Question: I have created plugin for background service (to run the application in background) in phonegap.
here is my java code for plugin:
'''
public class BackgroundService extends Plugin {
@Override
public PluginResult execute(String action, JSONArray args, String callbackId)
{
PluginResult.Status status = PluginResult.Status.OK;
String result = "";
try {
if (action.equals("onCreate")) {
this.onCreate();
}
else if (action.equals("onBind")) {
Intent intent = null;
this.onBind(intent);
}
else if (action.equals("onDestroy")) {
this.onDestroy();
}
else if (action.equals("onStart")) {
Intent intent = null;
this.onStart(intent,args.getInt(1));
}
else if (action.equals("onUnbind")) {
Intent intent = null;
this.onUnbind(intent);
}
return new PluginResult(status, result);
} catch(JSONException e) {
return new PluginResult(PluginResult.Status.JSON_EXCEPTION);
}
}
public void onCreate() {
// TODO Auto-generated method stub
}
public IBinder onBind(Intent intent) {
// TODO Auto-generated method stub
return null;
}
public void onDestroy() {
// TODO Auto-generated method stub
super.onDestroy();
}
public void onStart(Intent intent, int startId) {
// TODO Auto-generated method stub
//super.onStart(intent, startId);
}
public boolean onUnbind(Intent intent) {
// TODO Auto-generated method stub
}
public void onPause()
{
super.webView.loadUrl("javascript:navigator.BackgroundService.onBackground();");
}
public void onResume()
{
super.webView.loadUrl("javascript:navigator.BackgroundService.onForeground();");
}
}
'''
and my js file is:
'''
function BackgroundService() {
};
BackgroundService.prototype.create = function() {
PhoneGap.exec(null, null, "BackgroundService", "onCreate", []);
};
BackgroundService.prototype.destroy = function() {
PhoneGap.exec(null, null, "BackgroundService", "onDestroy", []);
};
BackgroundService.prototype.start = function(intent,startId) {
PhoneGap.exec(null, null, "BackgroundService", "onStart", [intent,startId]);
};
BackgroundService.prototype.bind = function(intent) {
PhoneGap.exec(null, null, "BackgroundService", "onBind", [intent]);
};
BackgroundService.prototype.unbind = function(intent) {
PhoneGap.exec(null, null, "BackgroundService", "onUnbind", [intent]);
};
PhoneGap.addConstructor(function() {
PhoneGap.addPlugin("BackgroundService", new BackgroundService());
});
'''
and in my index.html. I have added the below code in my button click
navigator.BackgroundService.onCreate();
navigator.BackgroundService.onStart(intent,1);
My error is:
'''
ERROR/AndroidRuntime(14981): FATAL EXCEPTION: main
ERROR/AndroidRuntime(14981): java.lang.RuntimeException: Unable to instantiate service com.app.newly.BackgroundService: java.lang.ClassCastException: com.app.newly.BackgroundService
ERROR/AndroidRuntime(14981):at android.app.ActivityThread.handleCreateService(ActivityThread.java:2943)
ERROR/AndroidRuntime(14981):at android.app.ActivityThread.access$3300(ActivityThread.java:125)
ERROR/AndroidRuntime(14981): at android.app.ActivityThread$H.handleMessage(ActivityThread.java:2087)
ERROR/AndroidRuntime(14981): at android.os.Handler.dispatchMessage(Handler.java:99)
ERROR/AndroidRuntime(14981): at android.os.Looper.loop(Looper.java:123)
ERROR/AndroidRuntime(14981): at android.app.ActivityThread.main(ActivityThread.java:4627)
ERROR/AndroidRuntime(14981): at java.lang.reflect.Method.invokeNative(Native Method)
ERROR/AndroidRuntime(14981): at java.lang.reflect.Method.invoke(Method.java:521)
ERROR/AndroidRuntime(14981): at com.android.internal.os.ZygoteInit$MethodAndArgsCaller.run(ZygoteInit.java:868)
ERROR/AndroidRuntime(14981): at com.android.internal.os.ZygoteInit.main(ZygoteInit.java:626)
ERROR/AndroidRuntime(14981): at dalvik.system.NativeStart.main(Native Method)
ERROR/AndroidRuntime(14981): Caused by: java.lang.ClassCastException: com.app.newly.BackgroundService
ERROR/AndroidRuntime(14981): at android.app.ActivityThread.handleCreateService(ActivityThread.java:2940)
ERROR/AndroidRuntime(14981): ... 10 more
'''
If I removed from java file I got the below error:
'''
ERROR/Web Console(4785): ReferenceError: Can't find variable: SqlitePlugin at file:///android_asset/www/BackgroundService.js:31
ERROR/Web Console(4785): TypeError: Result of expression 'window.plugins.SqlitePlugin' [undefined] is not an object. at file:///android_asset/www/index.html:26
'''
otherwise I can't able to run the application I am getting the error in the java file.Am getting the red cross mark(like '') in the left corner of this line 'startService(new Intent(this,MyService.class));' please tell me where I am wrong,please guide me,thanks in advance.

I am getting the error in start service.when i move the cursor to the startService i am getting create method 'startService(intent)'
And I Am having the doubt in this plugin can i able to run the javascript in background or not.If it is possible how to get the alert in background.please tell me where I am wrong,please guide me,thanks in advance.
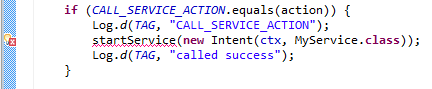
Answer: Creation of plugin is fine.You create your service just like a normal java file.
And then As soon as you call this plugin . you just start your service like
'''
startService(new Intent(this, MyService.class));
'''
Then your service will run in background.This is an easy way to do.
If separately you create service then
Your should look like this
'''
public class BackgroundService extends Plugin {
private static final String TAG = "BackgroundService";
private static final String CALL_SERVICE_ACTION = "callService";
@Override
public PluginResult execute(String action, JSONArray args, String callbackId)
{
Log.i(TAG, "Plugin Called");
PluginResult result = null;
if (CALL_SERVICE_ACTION.equals(action)) {
Log.d(TAG, "CALL_SERVICE_ACTION");
startService(new Intent(ctx, MyService.class));
}
else {
result = new PluginResult(Status.INVALID_ACTION);
Log.d(TAG, "Invalid action : " + action + " passed");
}
return result;
}
}
'''
Your file should look like this
'''
function BackgroundService() {
};
BackgroundService.prototype.callService = function(successCallback, failCallback) {
return PhoneGap.exec(successCallback, failCallback, "BackgroundService",
"callService", [ null ]);
};
PhoneGap.addConstructor(function() {
PhoneGap.addPlugin("BackgroundService", new BackgroundService());
});
'''
And your file should look like this
'''
function callServiceFunction() {
window.plugins.BackgroundService.callService('callService',
callServiceSuccessCallBack, callServiceFailCallBack);
}
function callServiceSuccessCallBack(e) {
alert("Success");
}
function callServiceFailCallBack(f) {
alert("Failure");
}
'''
Also you need to register your phonegap plugin in your res/xml/plugins.xml like
'''
<plugin name="BackgroundService" value="package-structure.BackgroundService"/>
'''